Field crop: maize
Growth stage: 2
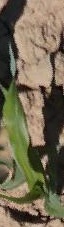
Species: maize